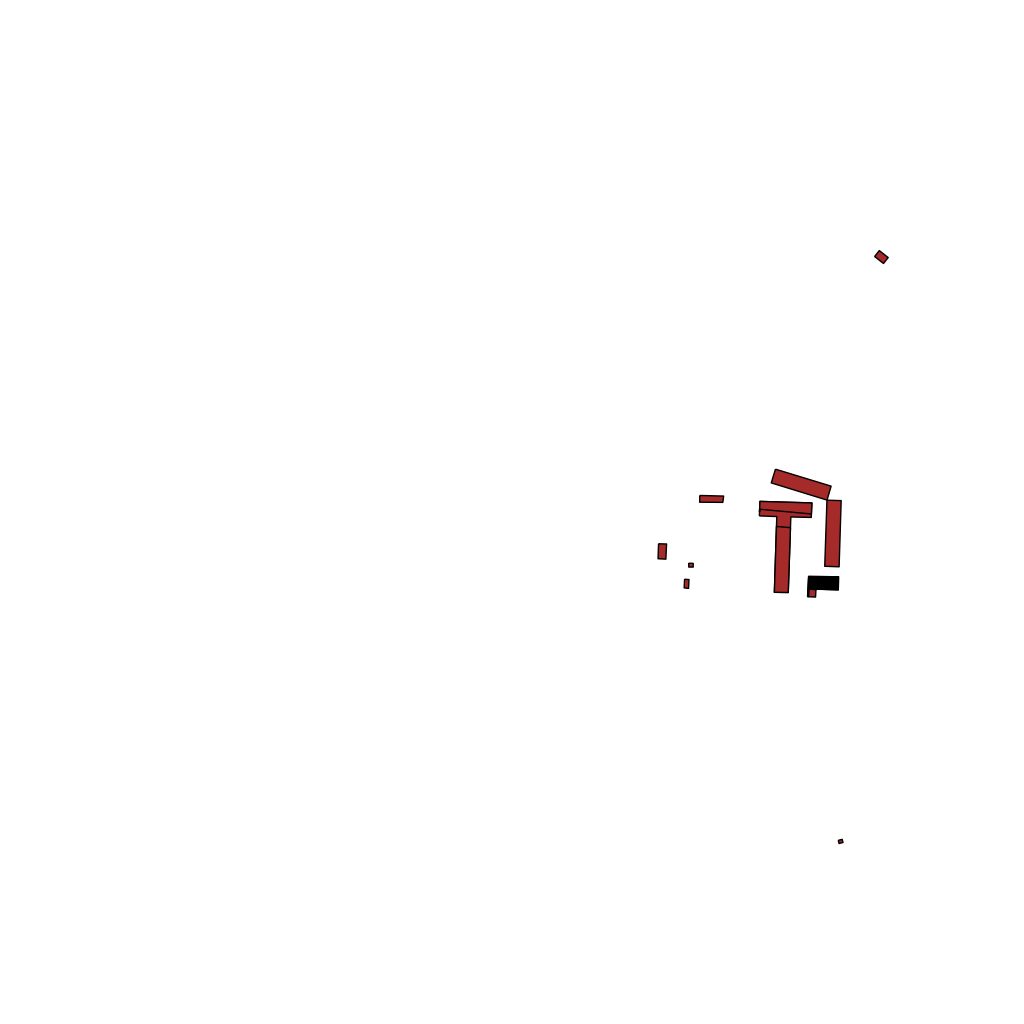
Tags: overhead vector_map, industrial, recreation, individual_rise, low_rise, density_1, Building, Facility, 1.0 km²